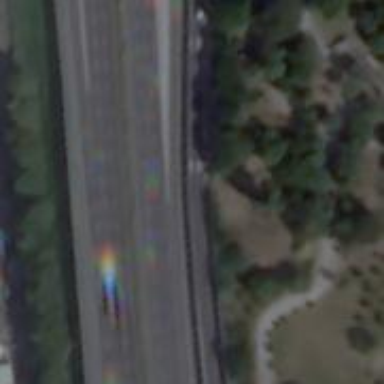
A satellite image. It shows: Motorway link.